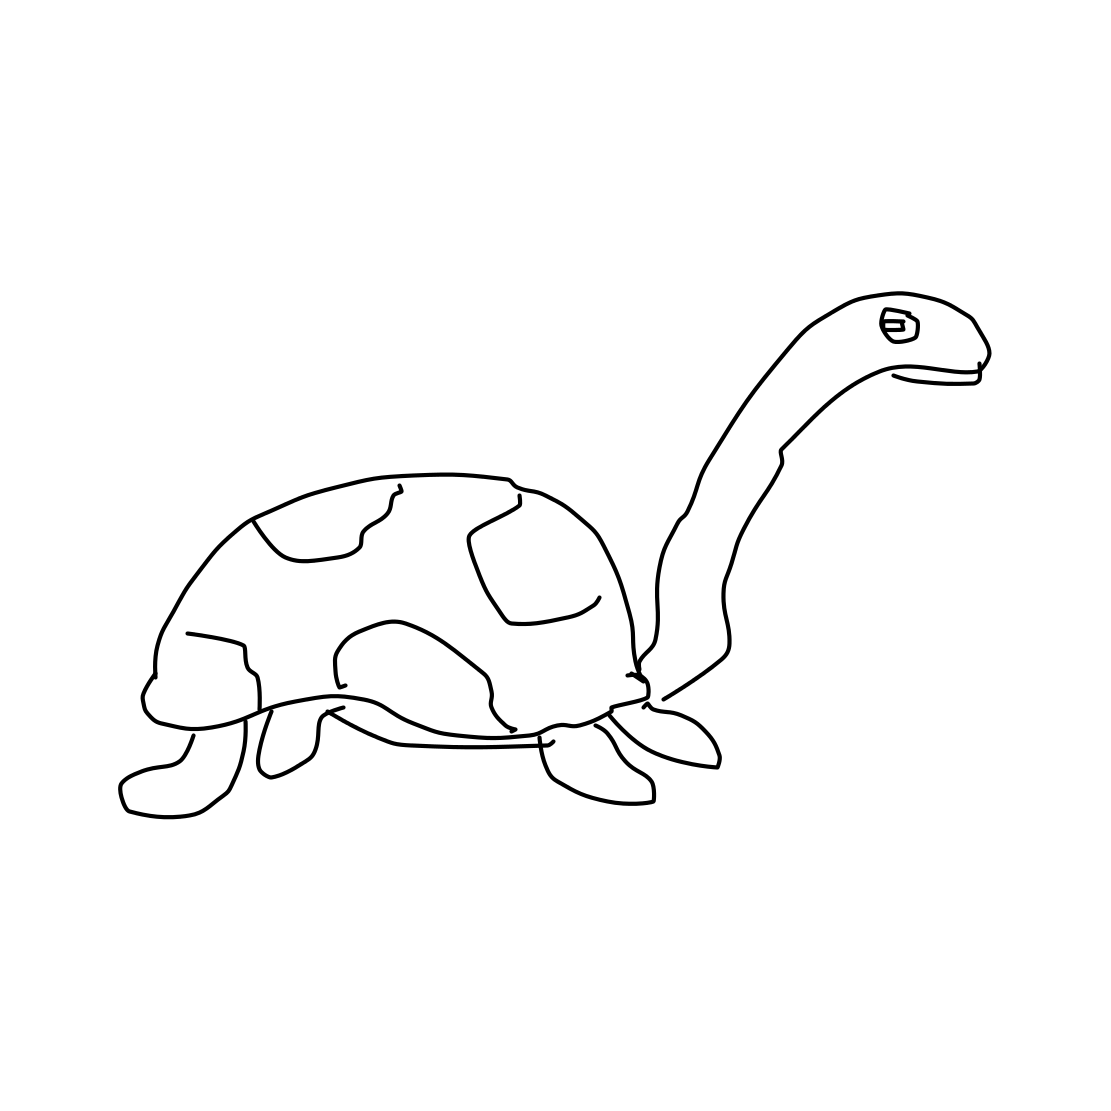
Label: sea turtle